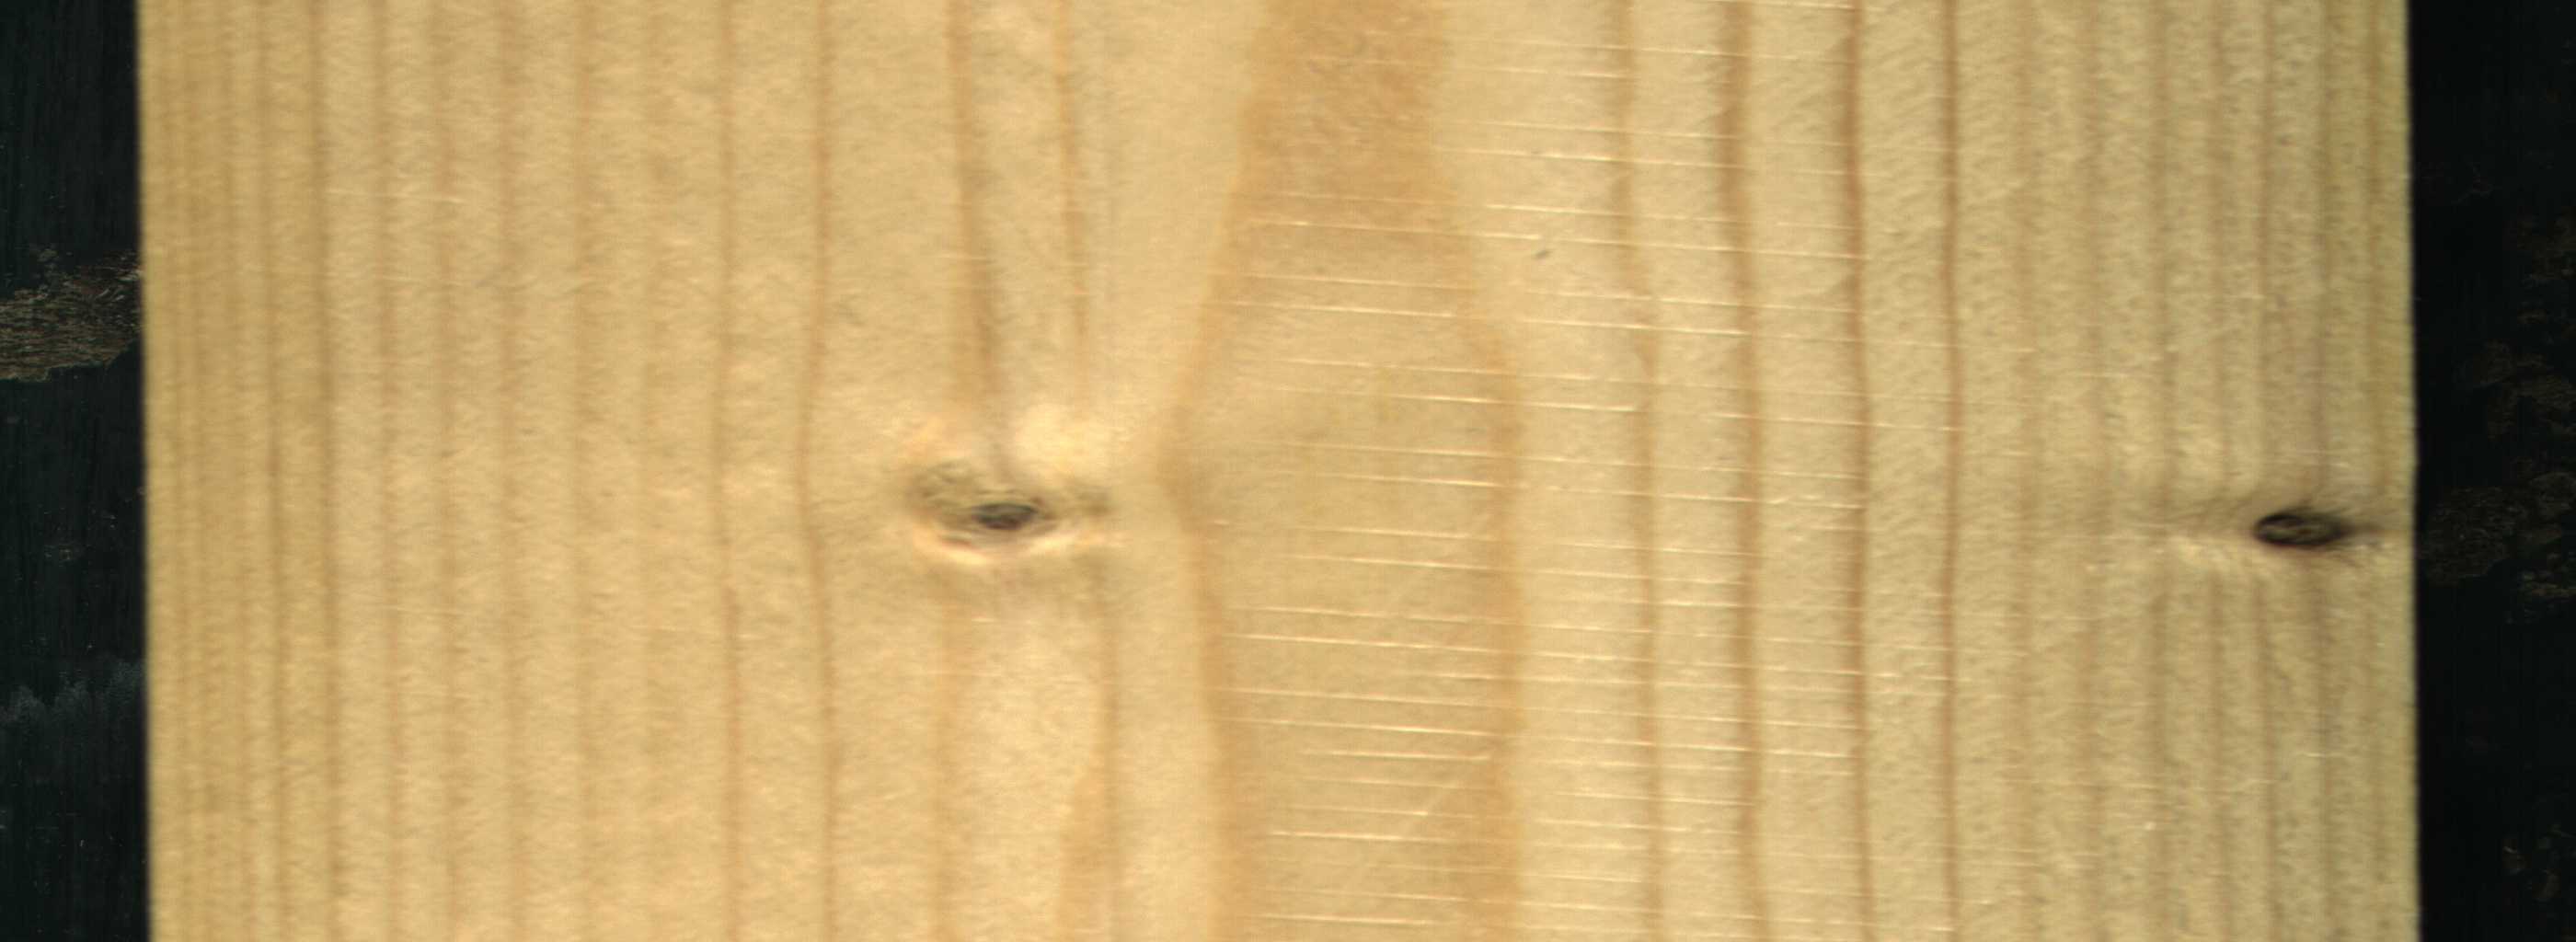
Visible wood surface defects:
Dead_Knot
Live_Knot